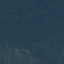
Label: Forest